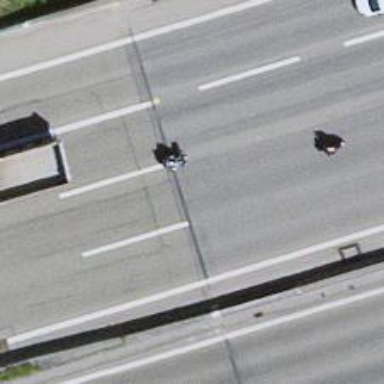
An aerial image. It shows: Motorway junction.